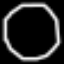
Label: octagon